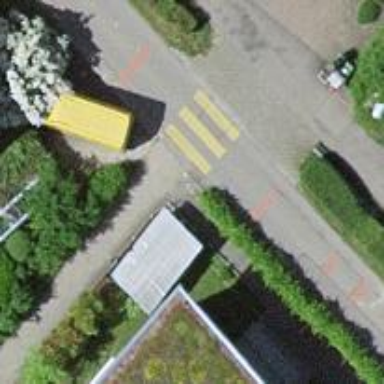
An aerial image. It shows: Marked crossing on the road.